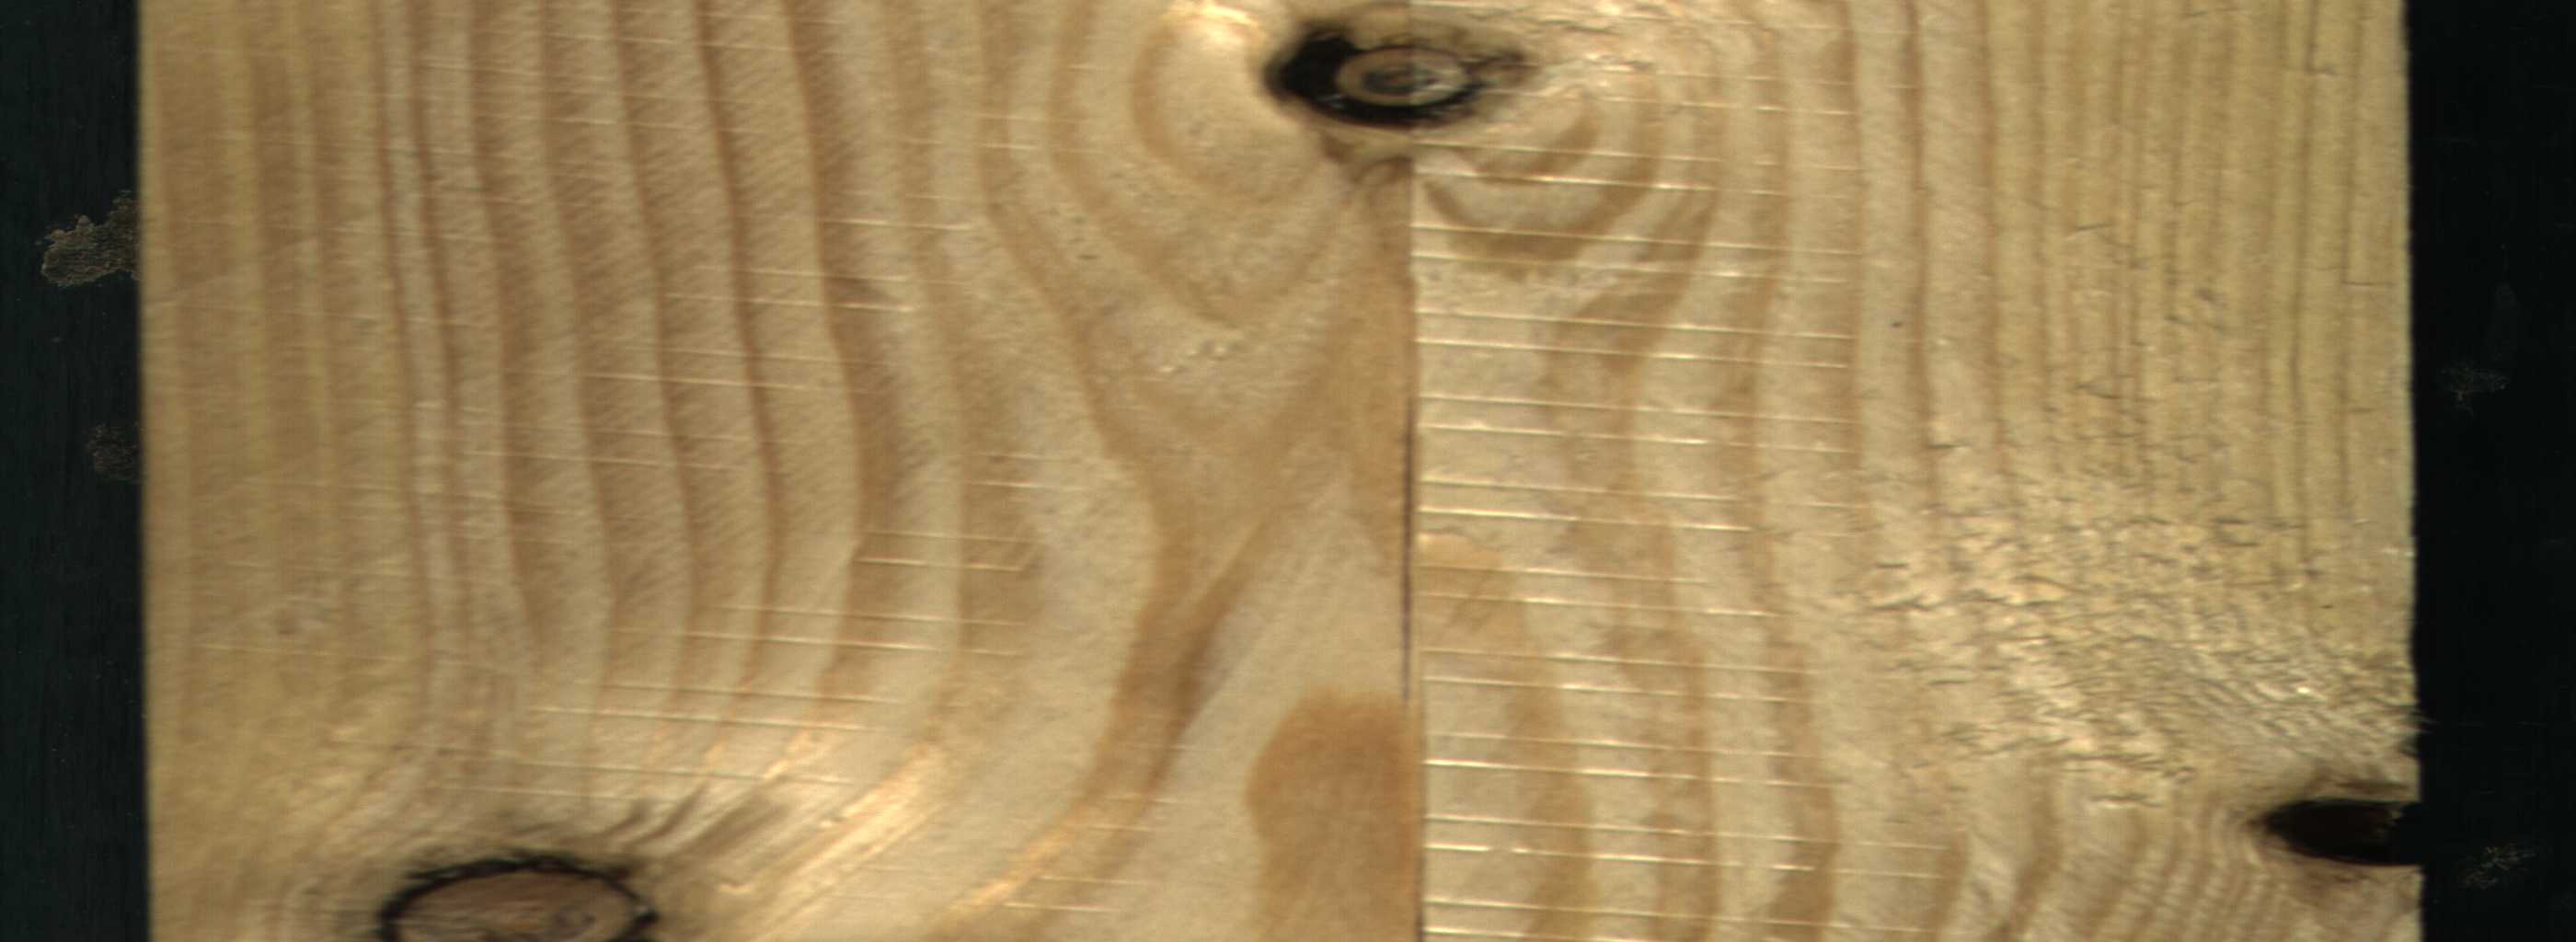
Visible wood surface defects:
Knot_missing
Dead_Knot
Dead_Knot